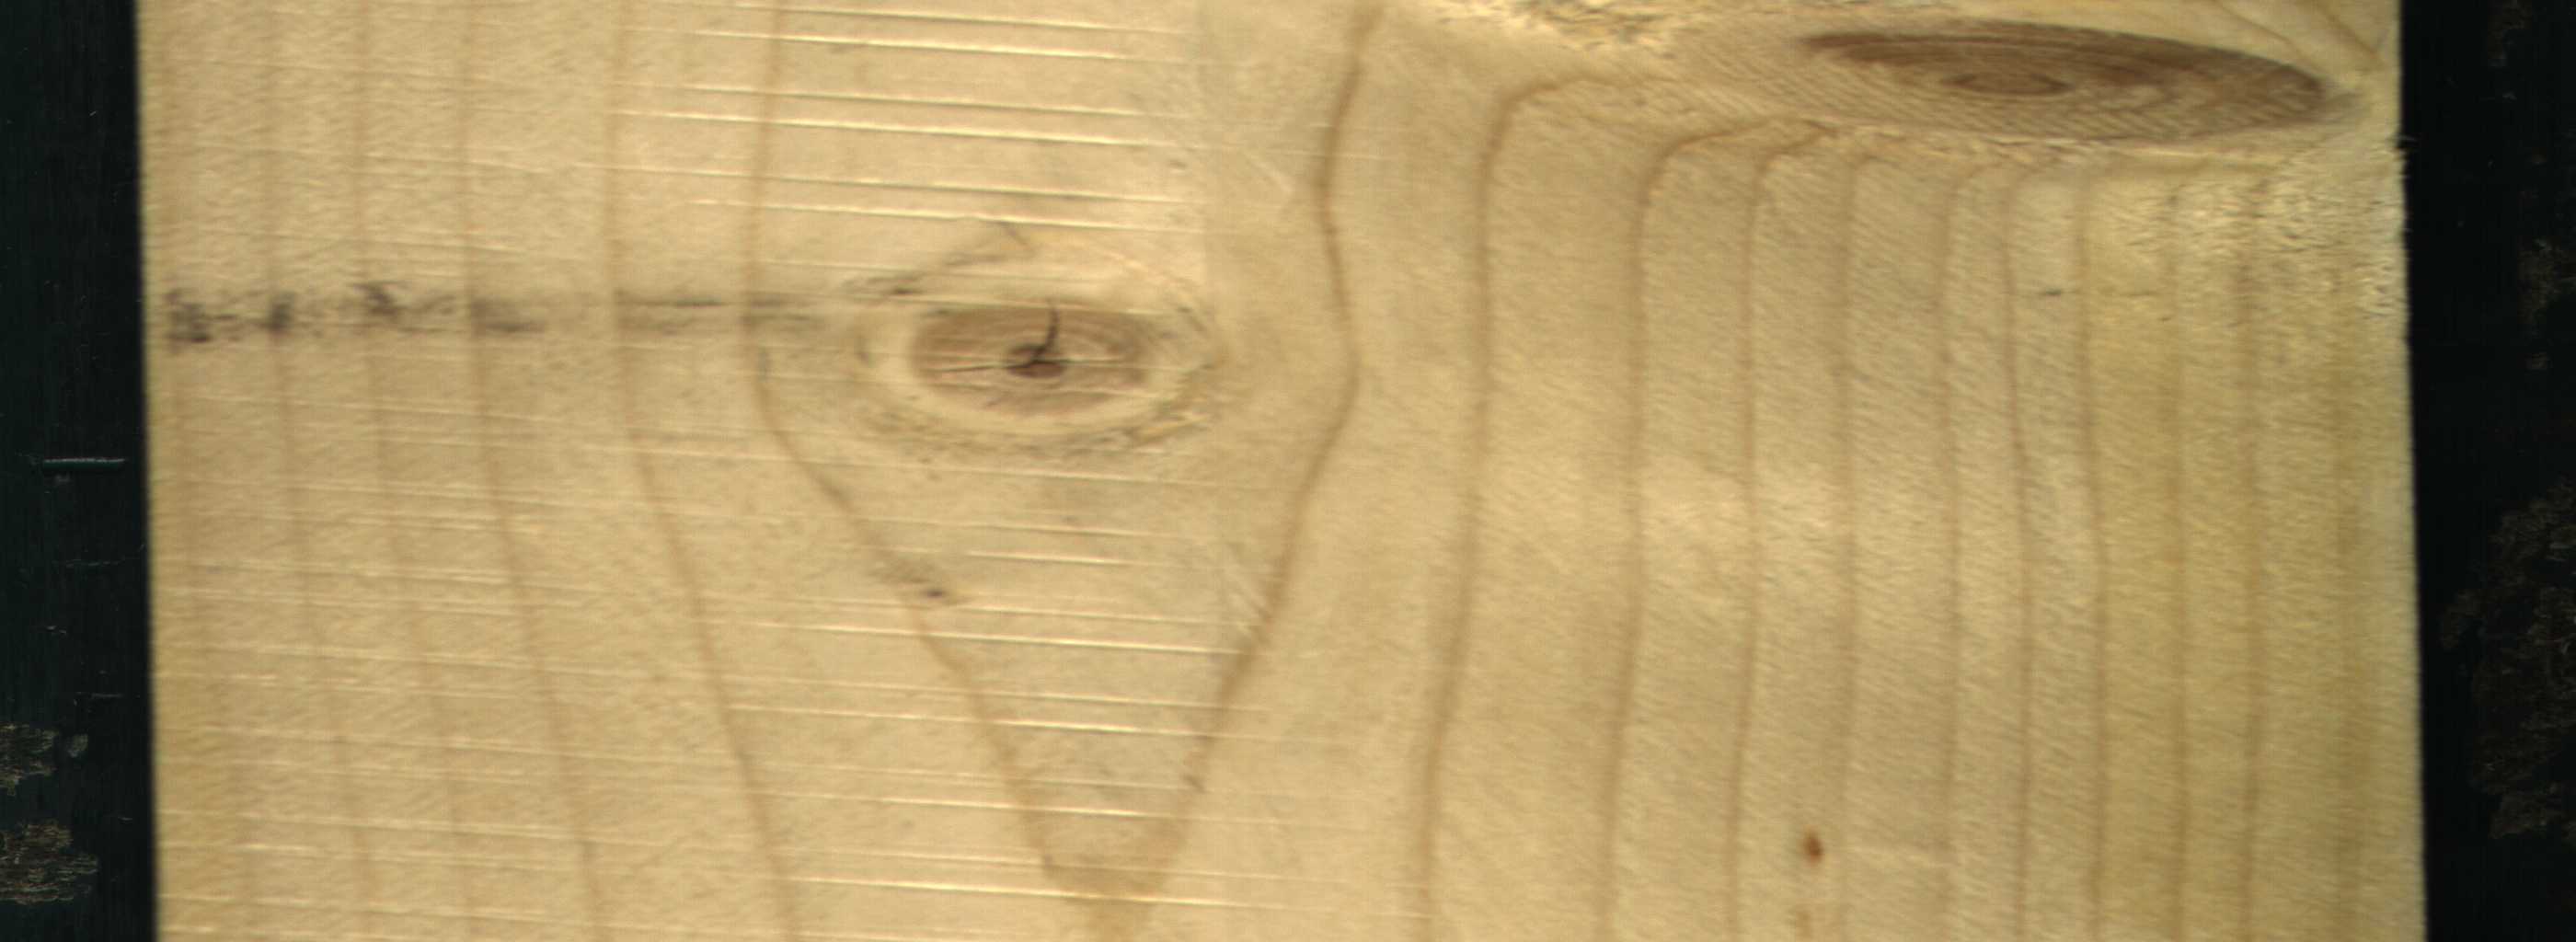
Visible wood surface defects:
knot_with_crack
Live_Knot
Live_Knot